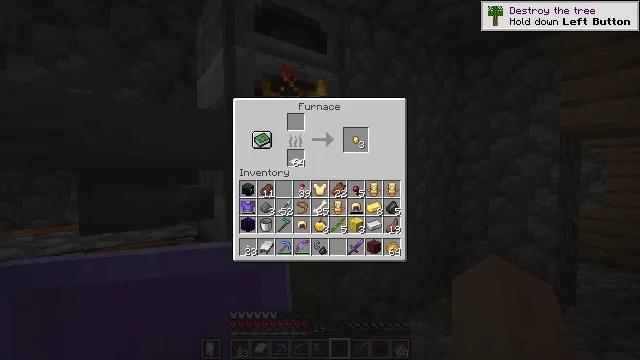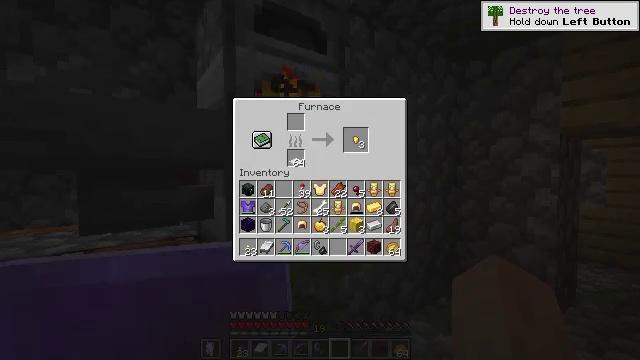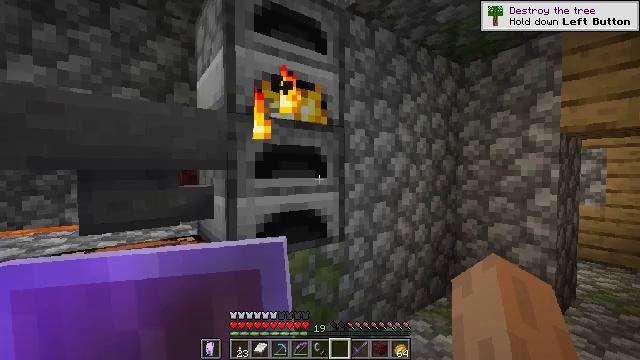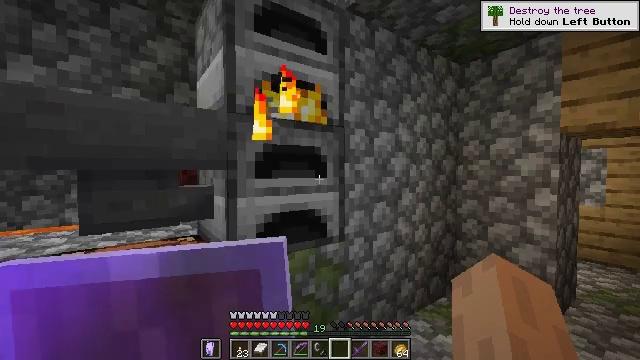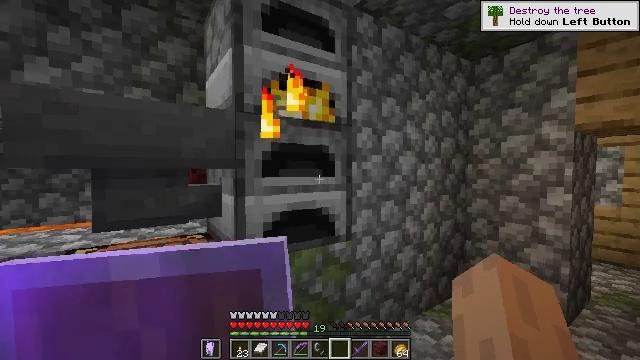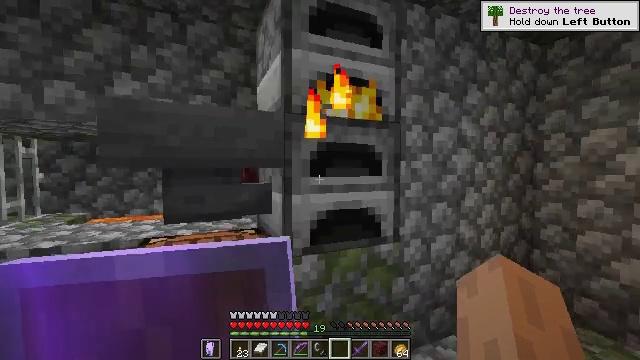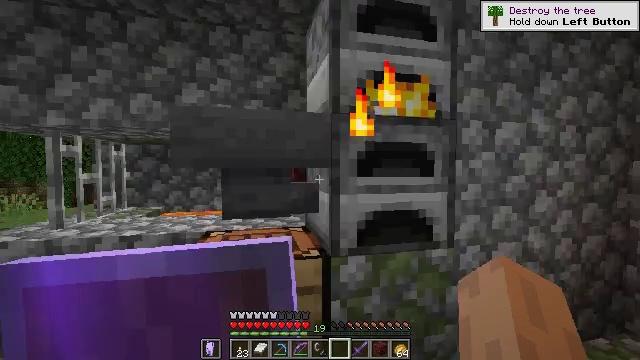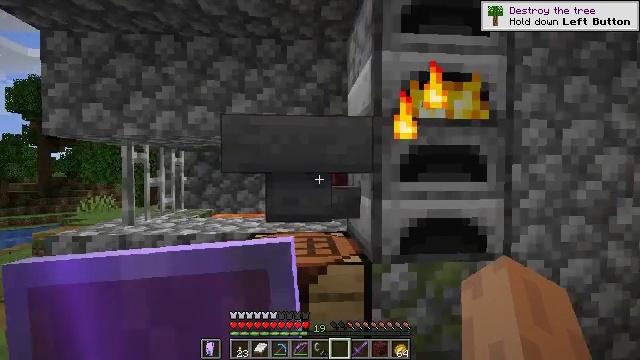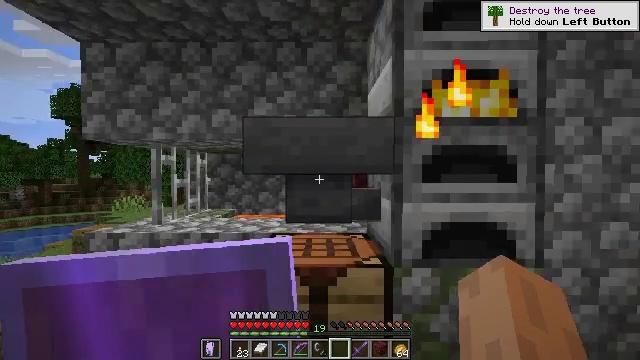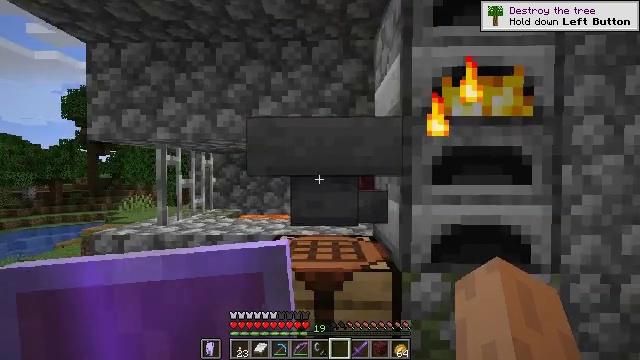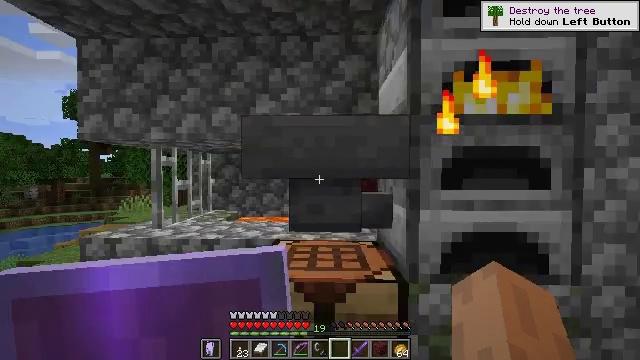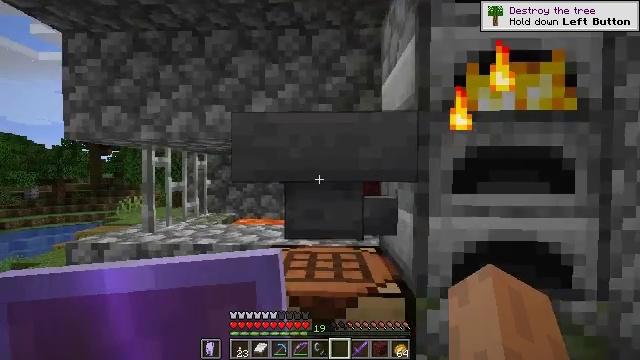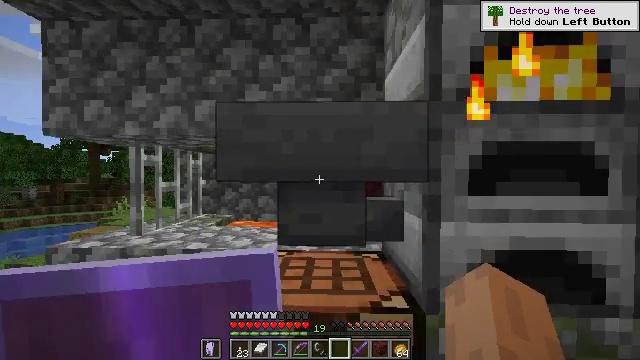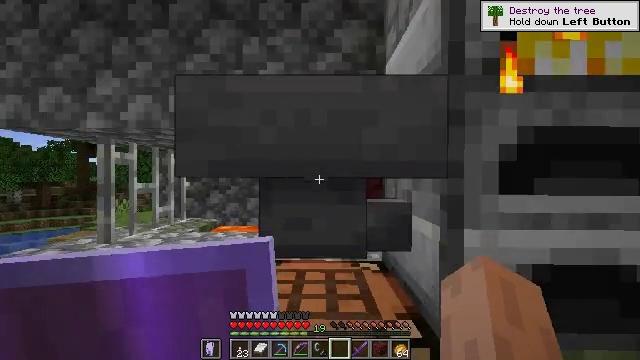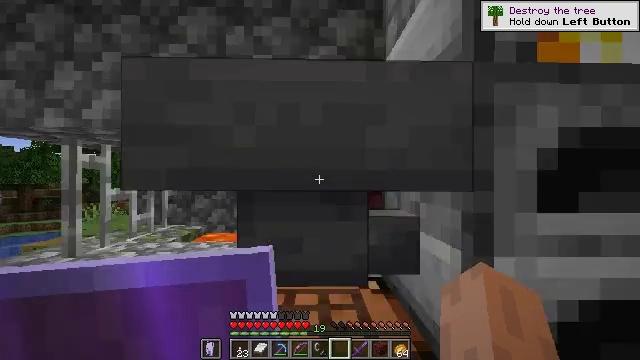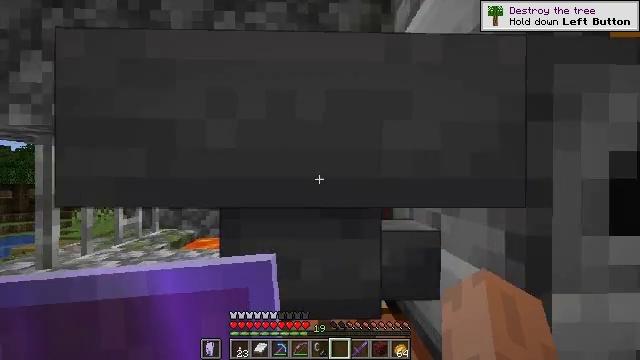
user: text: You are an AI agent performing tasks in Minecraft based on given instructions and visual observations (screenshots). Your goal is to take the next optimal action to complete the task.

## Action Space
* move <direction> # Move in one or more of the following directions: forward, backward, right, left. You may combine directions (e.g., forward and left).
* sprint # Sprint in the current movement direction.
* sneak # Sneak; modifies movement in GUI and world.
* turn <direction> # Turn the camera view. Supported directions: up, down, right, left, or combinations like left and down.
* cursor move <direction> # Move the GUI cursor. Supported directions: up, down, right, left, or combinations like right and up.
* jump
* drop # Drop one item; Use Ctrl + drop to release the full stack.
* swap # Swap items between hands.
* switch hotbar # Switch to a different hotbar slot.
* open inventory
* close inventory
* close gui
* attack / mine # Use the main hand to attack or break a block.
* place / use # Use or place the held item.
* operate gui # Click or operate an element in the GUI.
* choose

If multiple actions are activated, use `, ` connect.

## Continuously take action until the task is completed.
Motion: motion action
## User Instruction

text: Harvest the hopper from its place.
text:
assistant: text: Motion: no_op
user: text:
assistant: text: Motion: no_op
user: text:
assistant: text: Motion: close gui
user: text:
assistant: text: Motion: turn left, open inventory
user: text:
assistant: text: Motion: turn left
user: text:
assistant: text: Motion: turn left
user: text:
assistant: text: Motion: turn left and up
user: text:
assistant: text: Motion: turn left
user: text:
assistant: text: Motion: move forward, turn left
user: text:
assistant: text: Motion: move forward
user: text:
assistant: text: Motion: move forward
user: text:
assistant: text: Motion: move forward
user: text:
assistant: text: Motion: move forward, turn right
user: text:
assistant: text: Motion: move forward, turn right
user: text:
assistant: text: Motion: move forward
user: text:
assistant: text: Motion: no_op
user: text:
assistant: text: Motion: no_op
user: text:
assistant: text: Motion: no_op
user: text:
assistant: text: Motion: no_op
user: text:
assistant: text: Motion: no_op
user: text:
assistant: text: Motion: no_op
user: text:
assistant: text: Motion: no_op
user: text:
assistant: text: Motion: no_op
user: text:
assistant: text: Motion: no_op
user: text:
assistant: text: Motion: no_op
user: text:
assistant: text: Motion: no_op
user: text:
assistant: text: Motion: no_op
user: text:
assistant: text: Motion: no_op
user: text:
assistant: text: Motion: no_op
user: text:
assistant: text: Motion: no_op